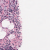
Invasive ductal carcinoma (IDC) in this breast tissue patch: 0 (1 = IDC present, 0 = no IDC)